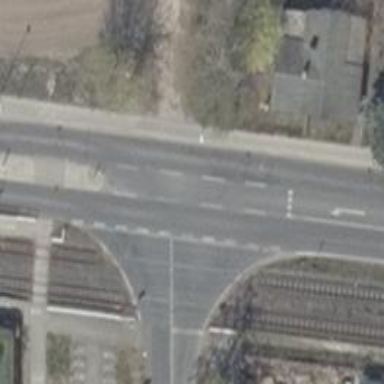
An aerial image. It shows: Secondary road with asphalt surface.